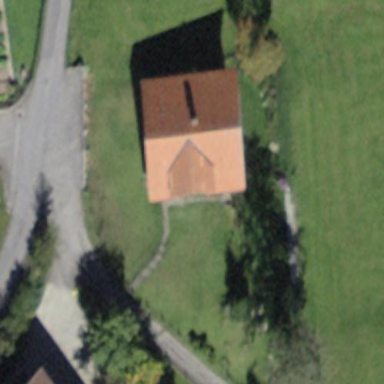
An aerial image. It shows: Residential building.